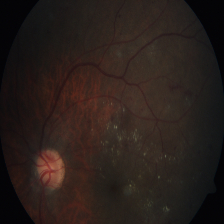
Diabetic retinopathy grade: Severe